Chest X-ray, PA view. Patient: 58 years old, sex F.
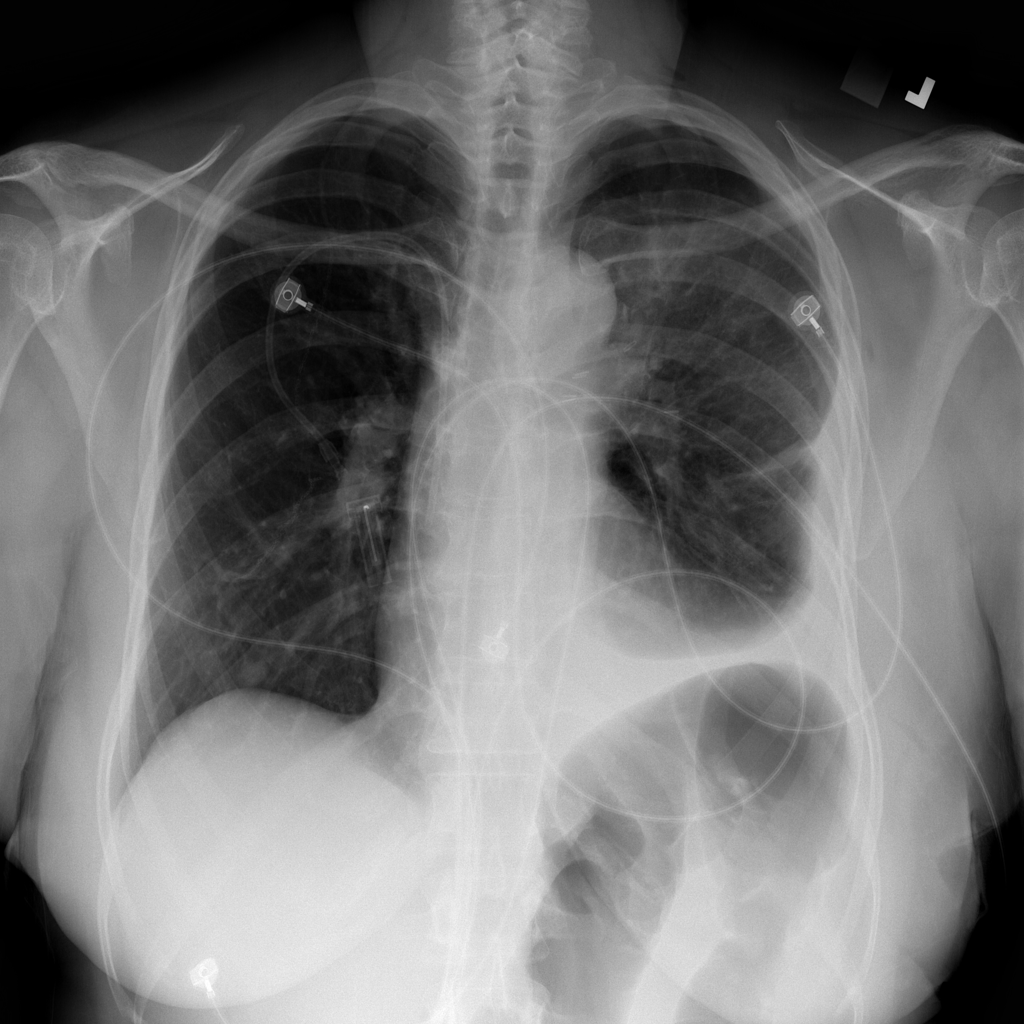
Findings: No Finding